Interaction volume radius: 5 \u00c5
Interaction volume height: 10 \u00c5
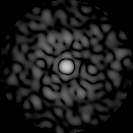
Disorder parameter: 0.8151